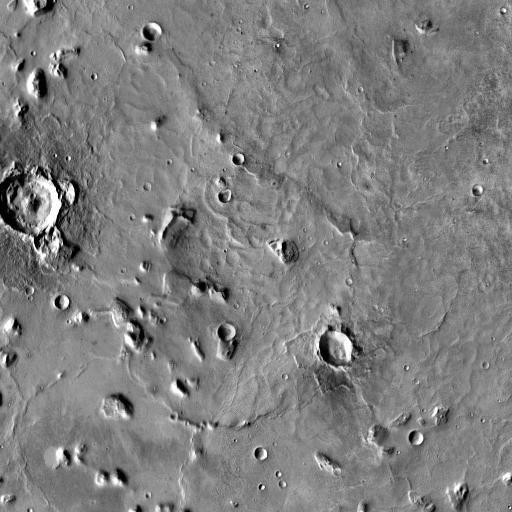
Crater classes present: Background, Other, Layered, Buried